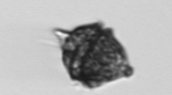
Label: Kryptoperidinium_triquetrum